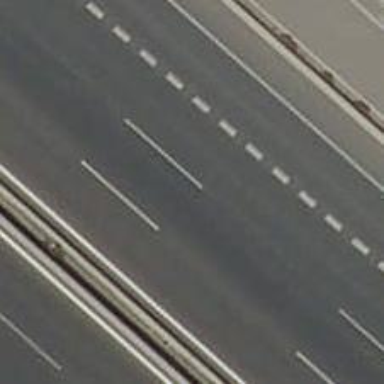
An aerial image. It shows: Motorway.